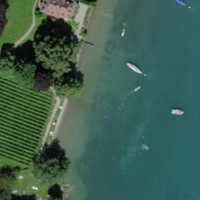
EUNIS habitat code: 14
Species observed at this site:
Erigeron karvinskianus